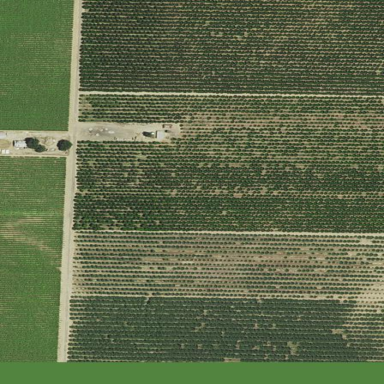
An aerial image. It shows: Orchard.